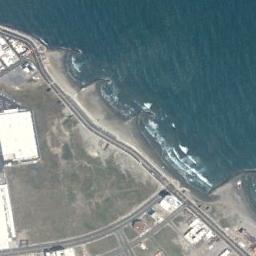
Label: beach